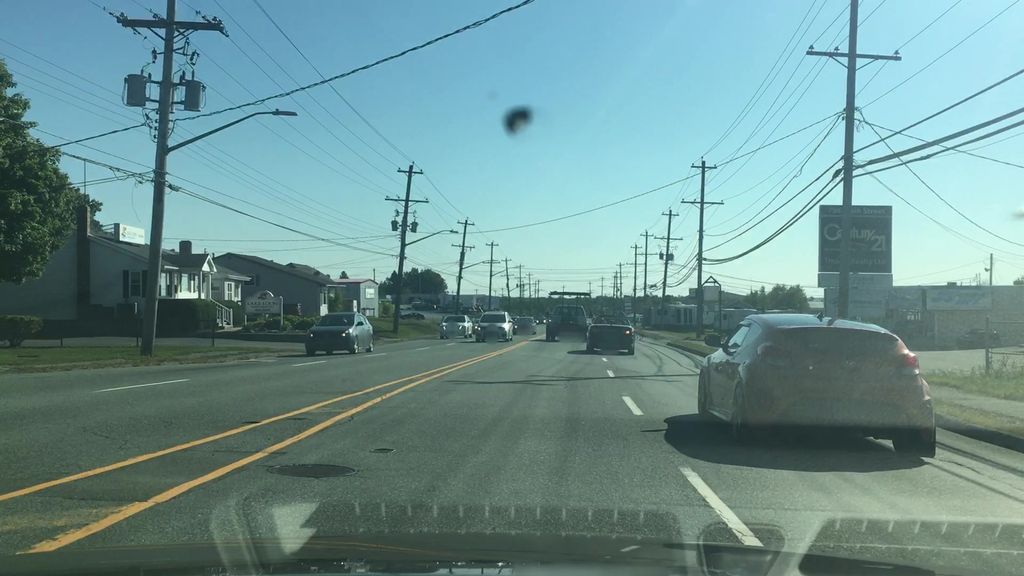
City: halifax